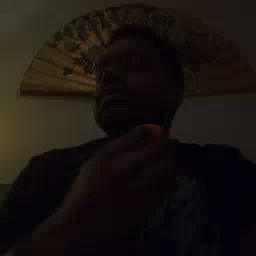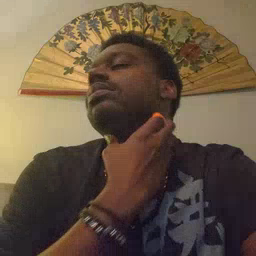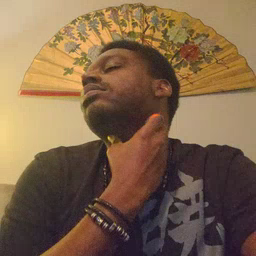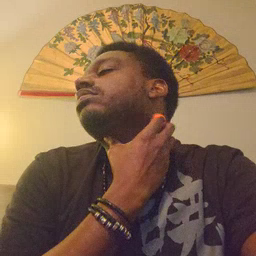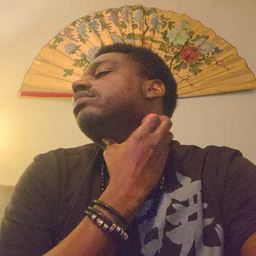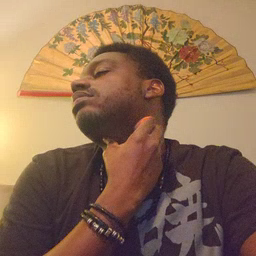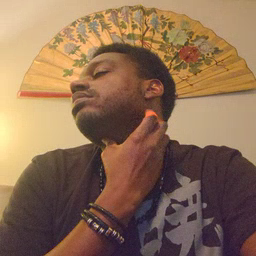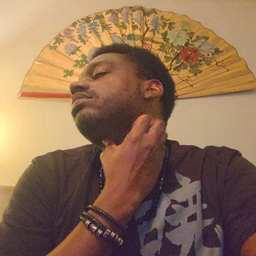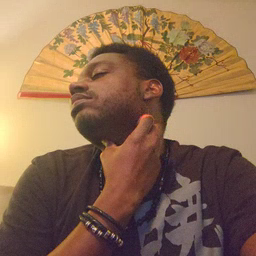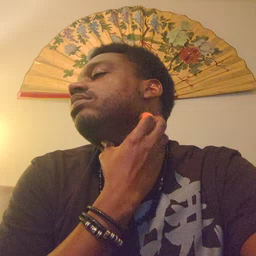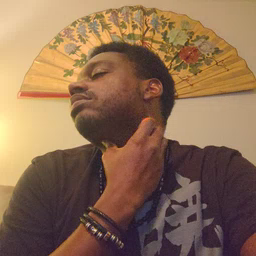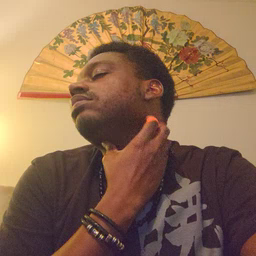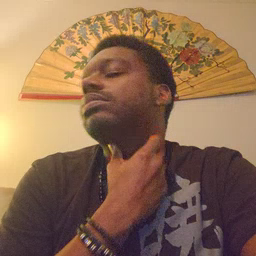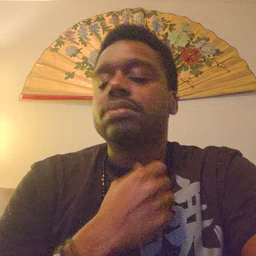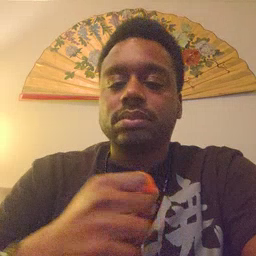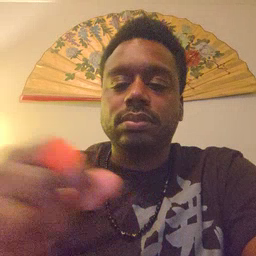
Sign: cow